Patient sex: F
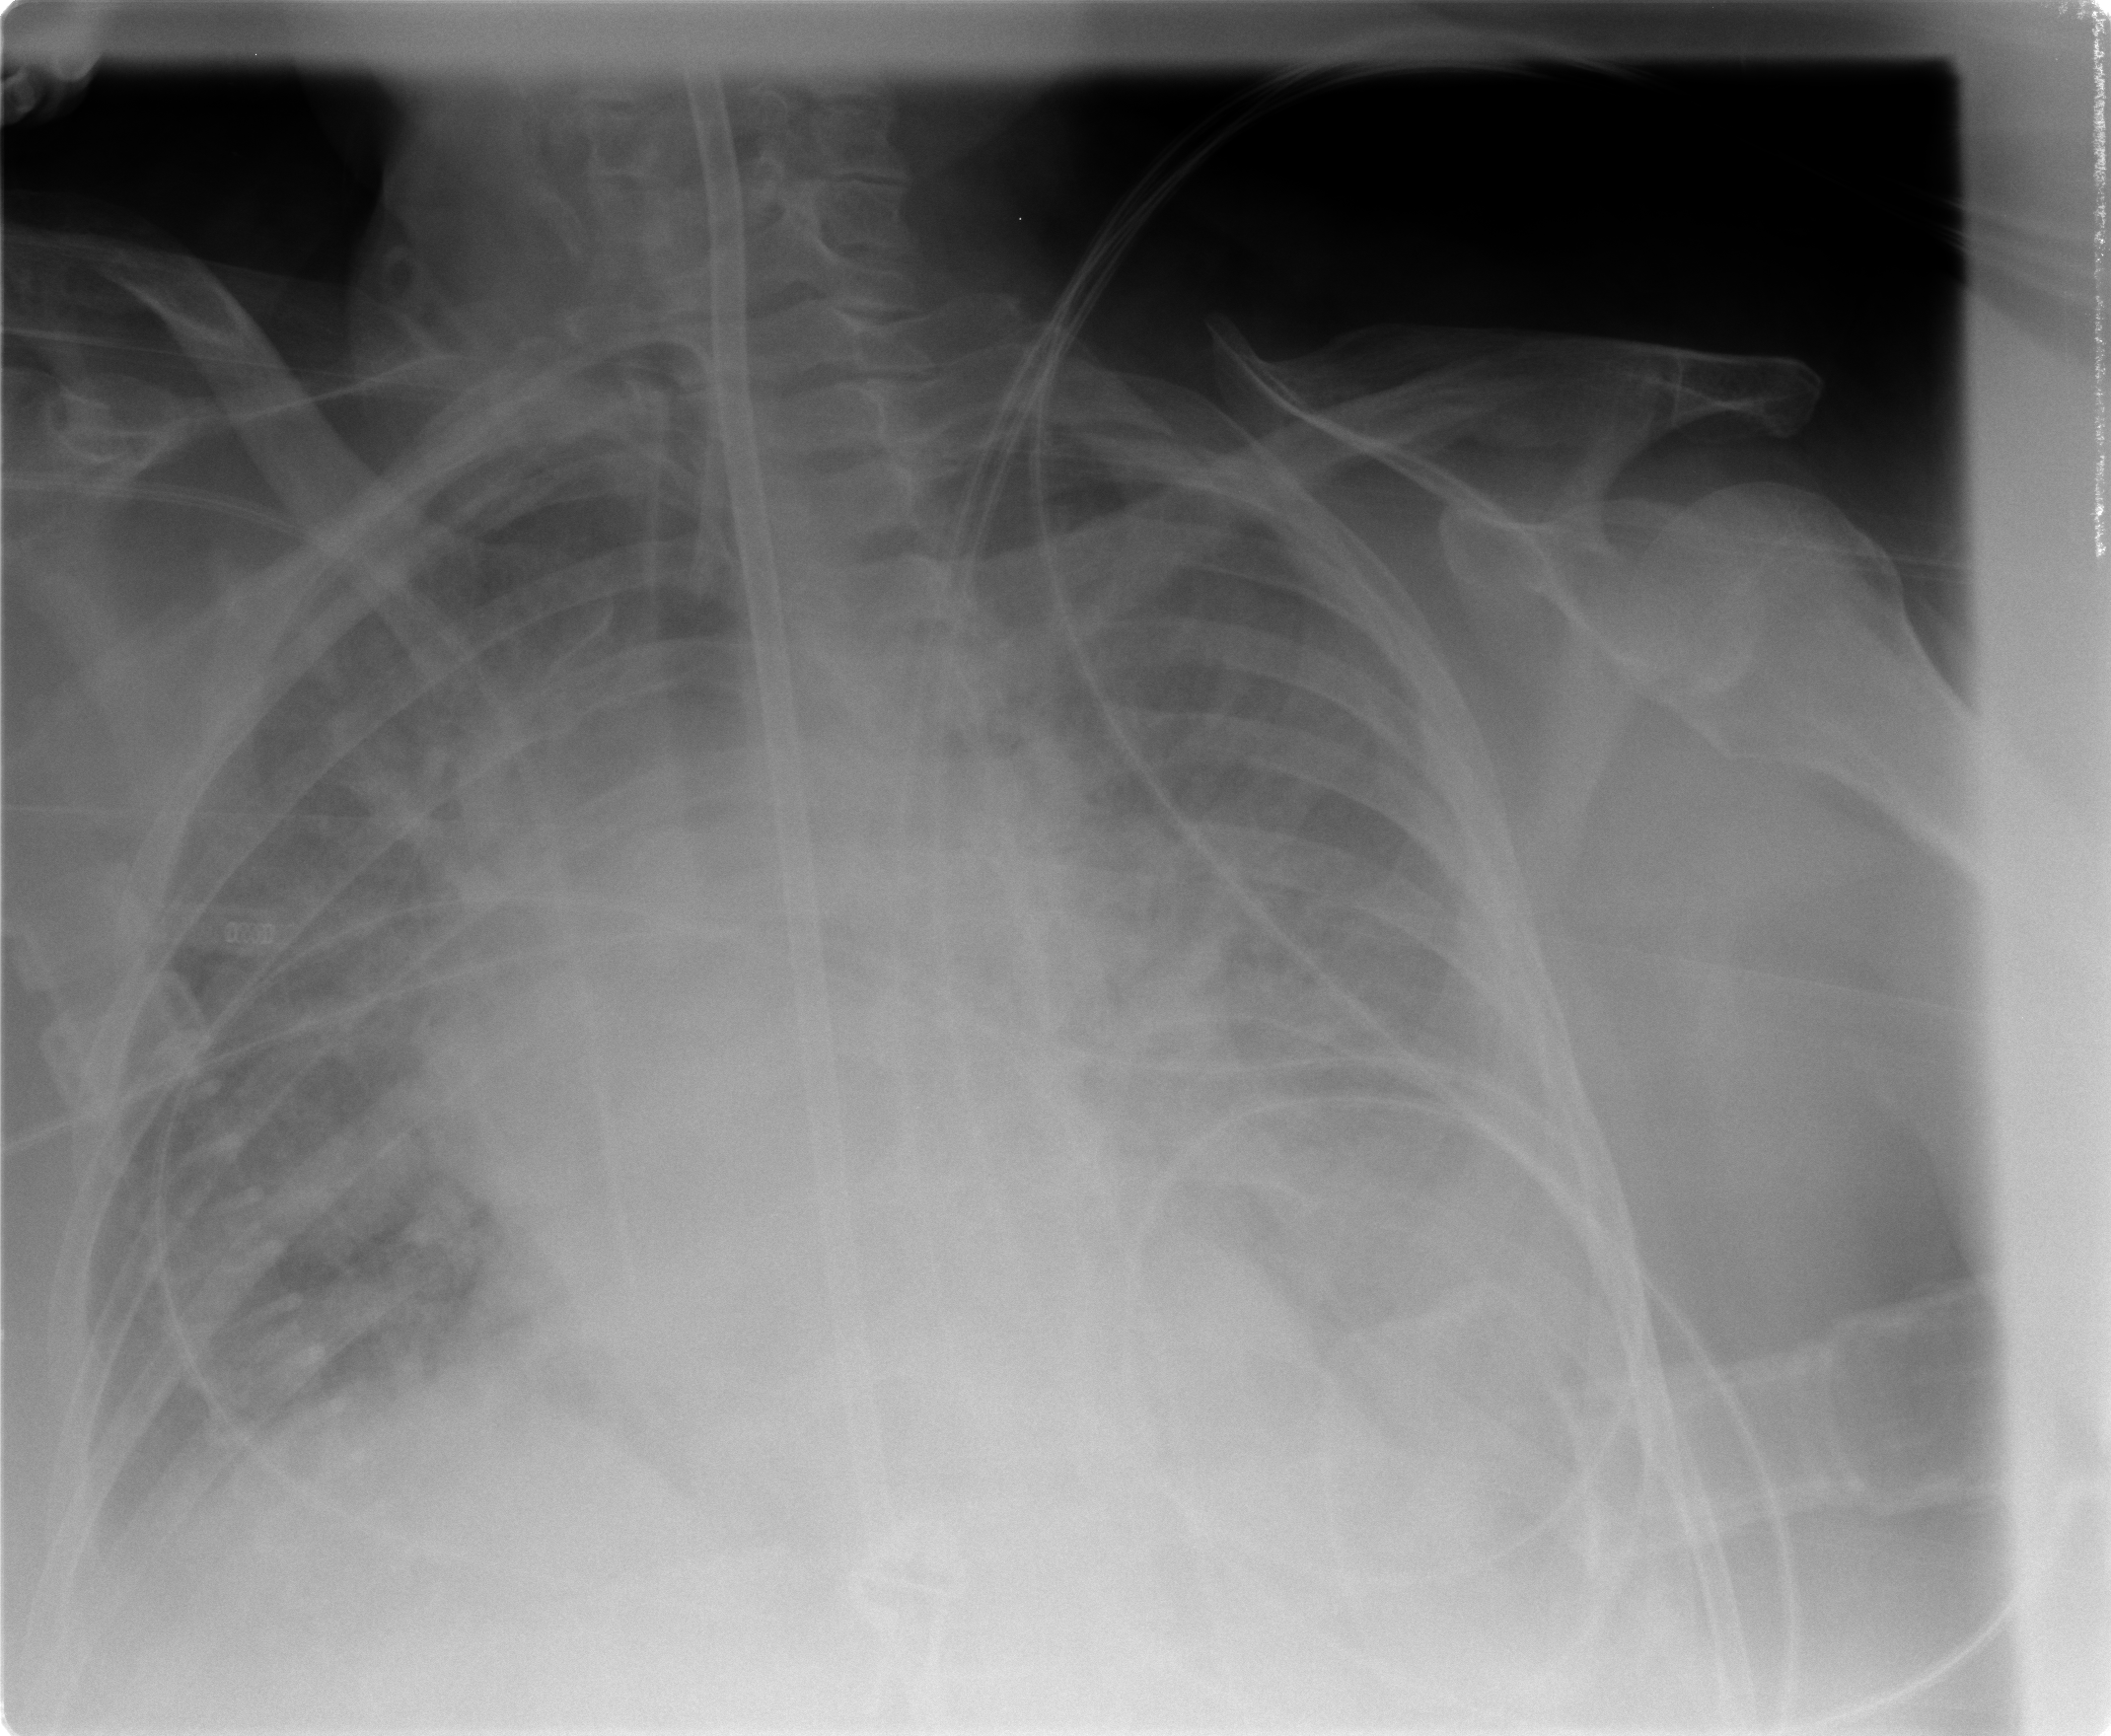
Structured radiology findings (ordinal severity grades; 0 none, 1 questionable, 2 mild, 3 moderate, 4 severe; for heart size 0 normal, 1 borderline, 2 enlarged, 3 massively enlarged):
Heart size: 2
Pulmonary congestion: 3
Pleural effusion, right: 1
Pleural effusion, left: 3
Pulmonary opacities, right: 4
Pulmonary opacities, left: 3
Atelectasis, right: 2
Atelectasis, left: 2